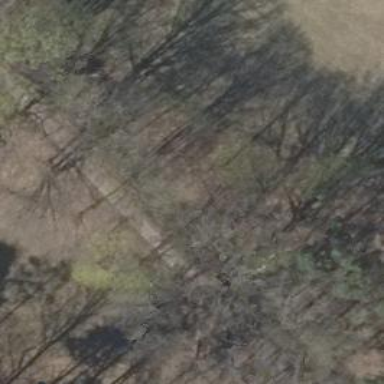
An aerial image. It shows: Abandoned railway with historical significance.